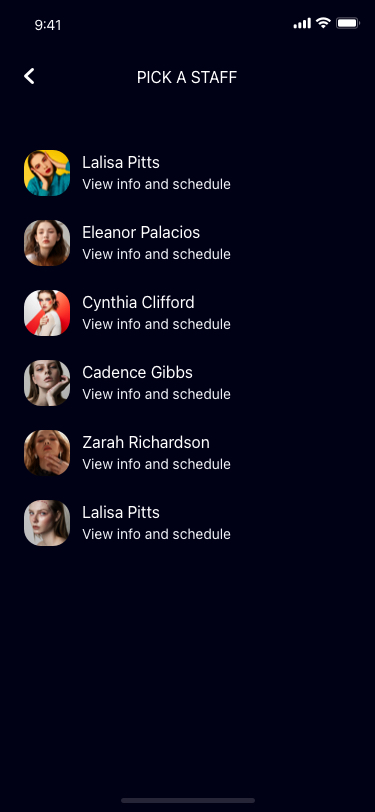
Text in this UI design:
Lalisa Pitts
View info and schedule
Cynthia Clifford
View info and schedule
Zarah Richardson
View info and schedule
Eleanor Palacios
View info and schedule
Cadence Gibbs
View info and schedule
Lalisa Pitts
View info and schedule
PICK A STAFF